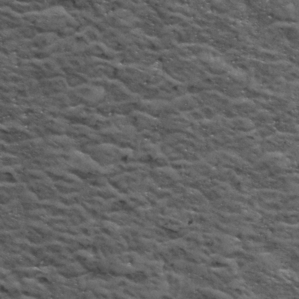
Label: frost